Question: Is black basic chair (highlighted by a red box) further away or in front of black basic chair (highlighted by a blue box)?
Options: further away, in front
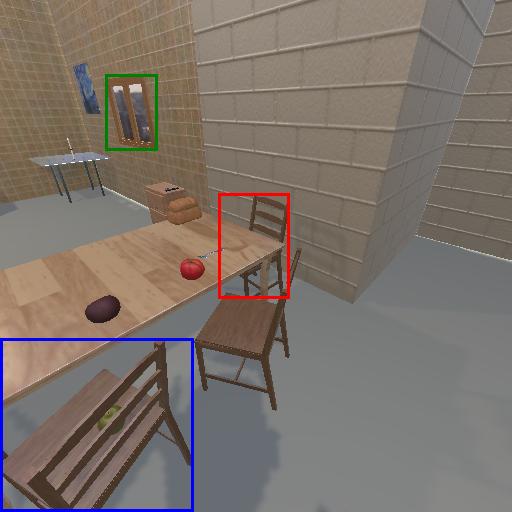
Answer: further away